Interaction volume radius: 5 \u00c5
Interaction volume height: 10 \u00c5
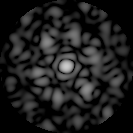
Disorder parameter: 0.7076